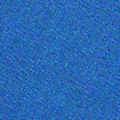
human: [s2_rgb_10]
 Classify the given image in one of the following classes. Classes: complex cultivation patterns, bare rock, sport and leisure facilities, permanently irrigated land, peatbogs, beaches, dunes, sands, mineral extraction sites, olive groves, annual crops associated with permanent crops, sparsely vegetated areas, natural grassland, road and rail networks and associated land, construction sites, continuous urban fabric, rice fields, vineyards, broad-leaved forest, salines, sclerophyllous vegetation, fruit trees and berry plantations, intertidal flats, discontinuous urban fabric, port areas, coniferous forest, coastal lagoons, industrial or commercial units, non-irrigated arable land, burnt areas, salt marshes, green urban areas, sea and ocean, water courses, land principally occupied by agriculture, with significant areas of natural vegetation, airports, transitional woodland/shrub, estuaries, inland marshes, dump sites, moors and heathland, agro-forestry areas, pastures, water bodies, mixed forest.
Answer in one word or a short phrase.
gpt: sea and ocean